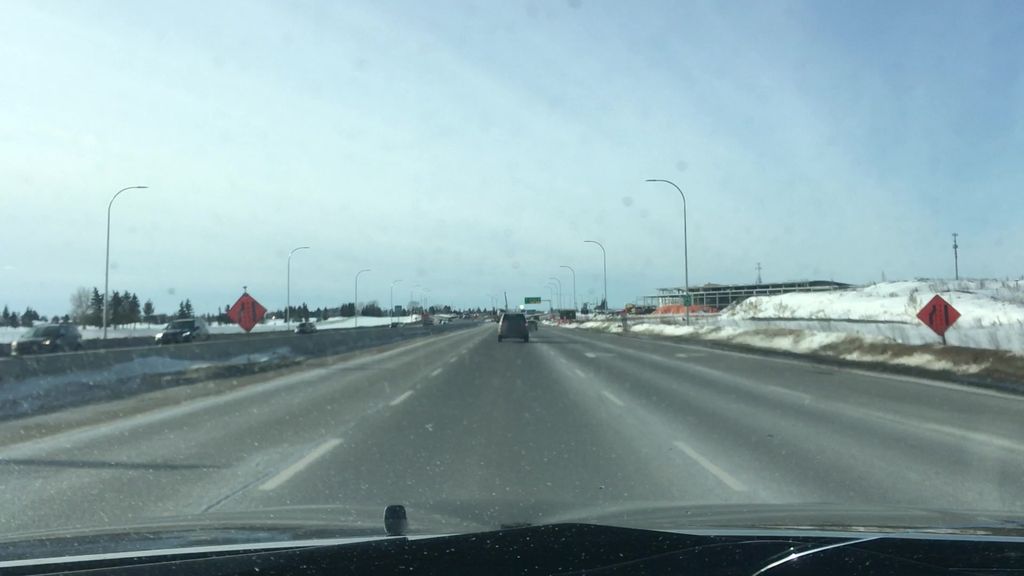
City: edmonton